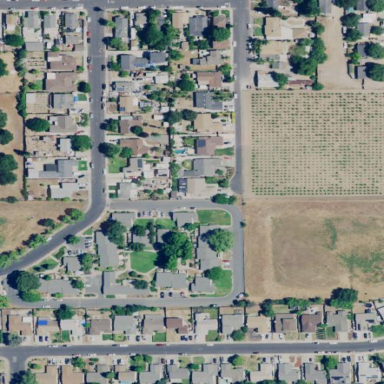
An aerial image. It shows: Residential area composed of single-family homes.